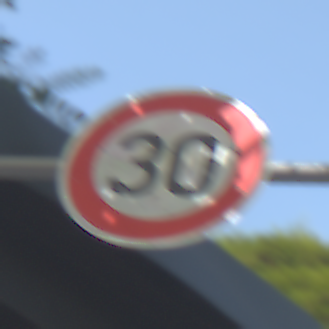
Verkehrszeichen: Geschwindigkeit30
Umgebung: Outdoor, Suburban
Tageszeit: SunriseSunset
Wetter: Clear
Licht: Natural
Jahreszeit: NotSpecified
Kontrast: HighContrast